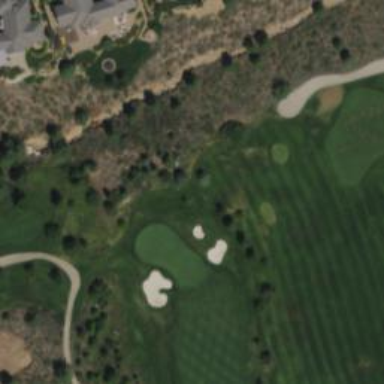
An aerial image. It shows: Golf hole.